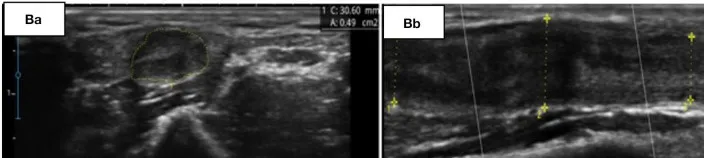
(B) Control USG, 60 days later. Transverse (Ba) and longitudinal (Bb) view of the same nerve at the supraepicondylar region.
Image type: radiology (ultrasound)